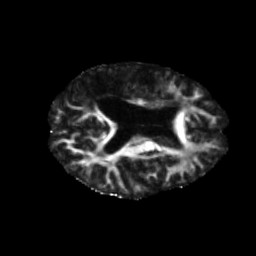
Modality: FA
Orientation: axial
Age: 69
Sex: female
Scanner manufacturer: siemens
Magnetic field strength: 3 T
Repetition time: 5.47 s
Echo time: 0.0854 s